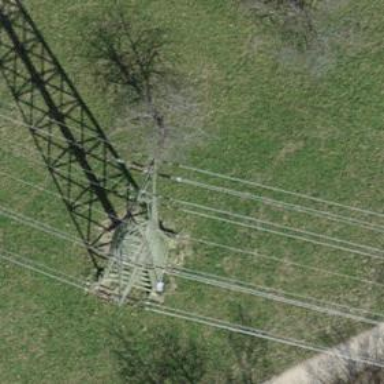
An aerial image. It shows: Power tower.